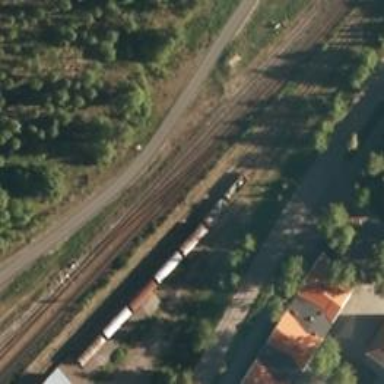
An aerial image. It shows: Continuous rail track.